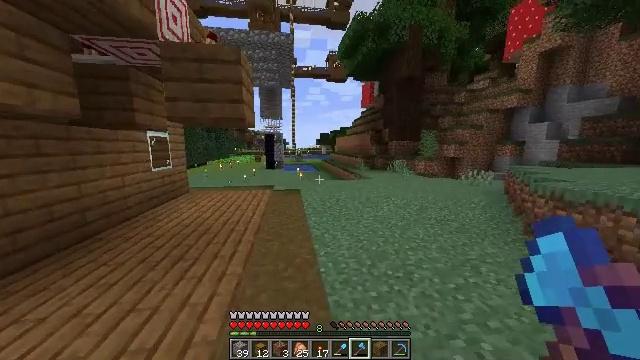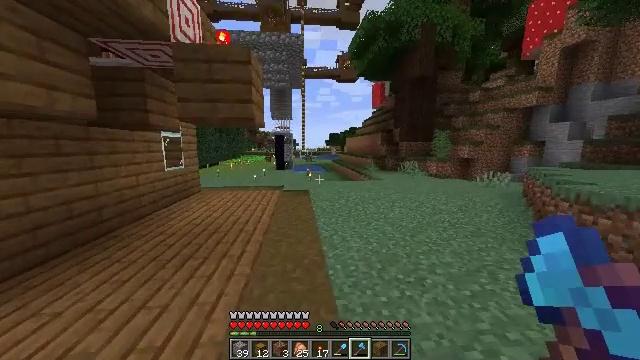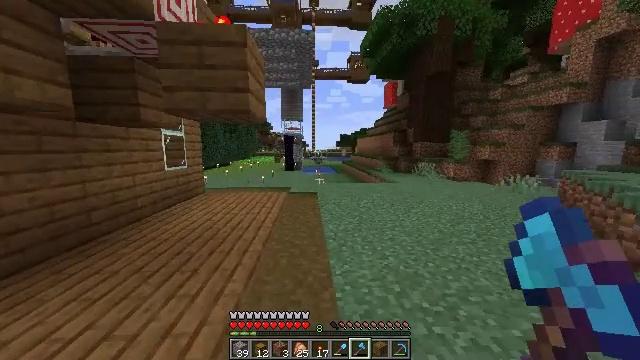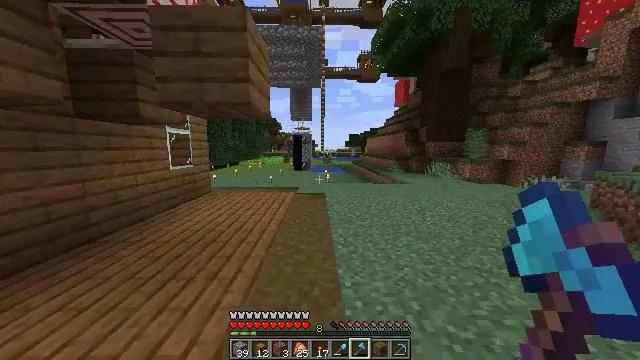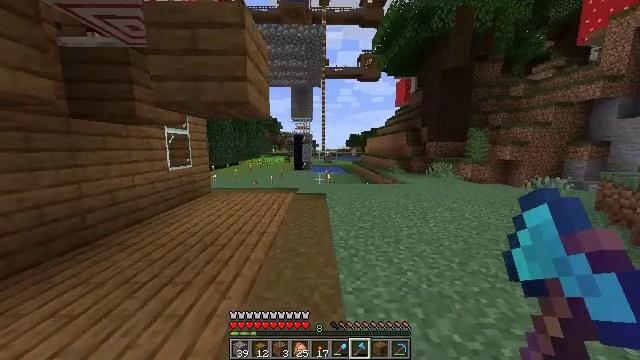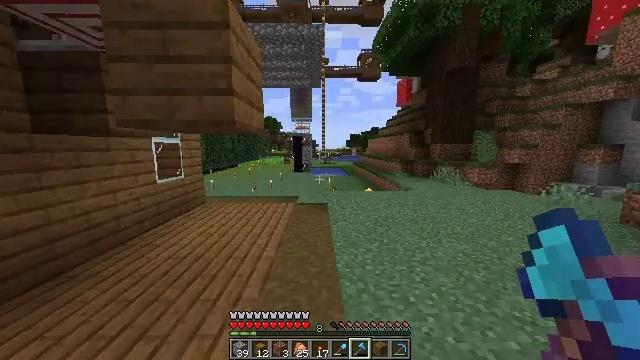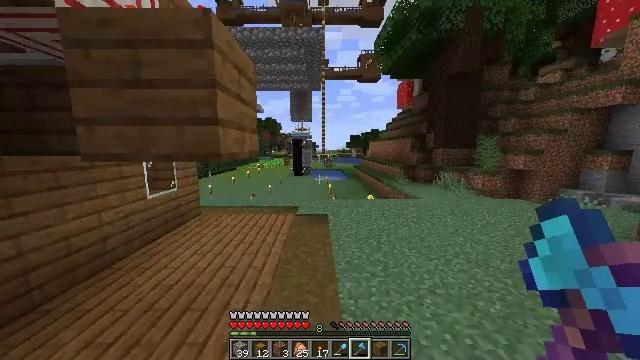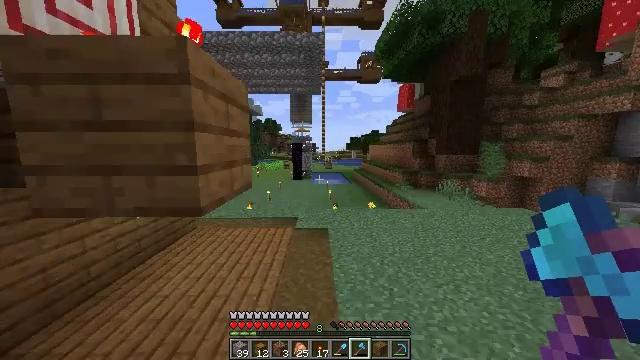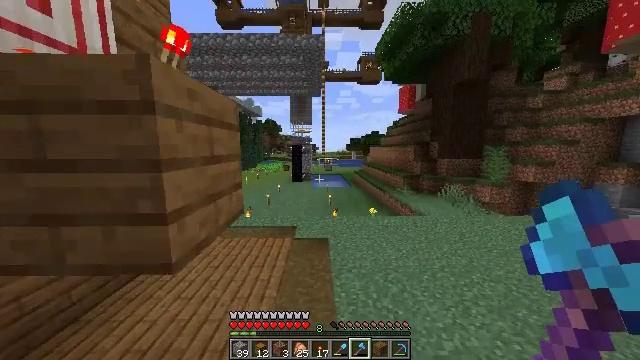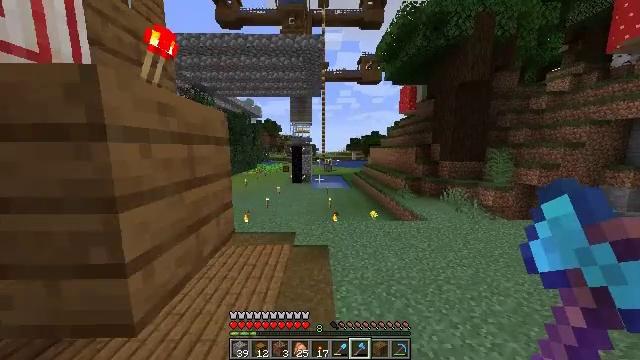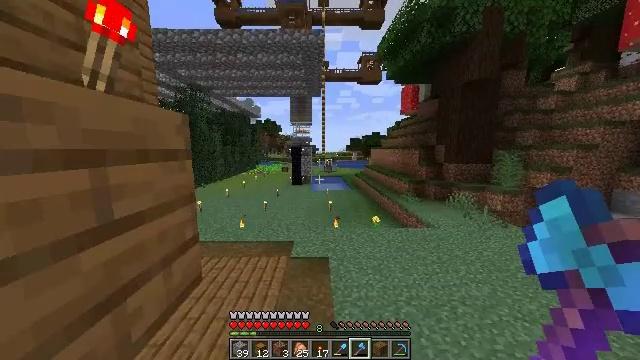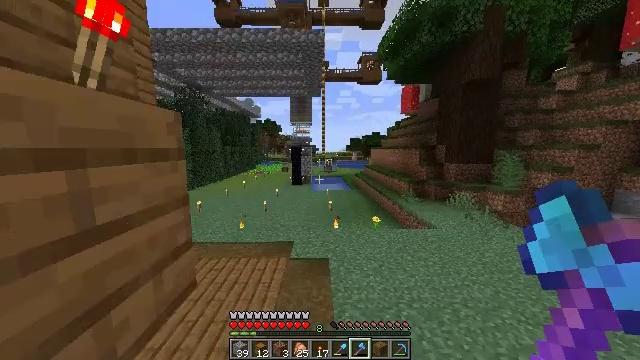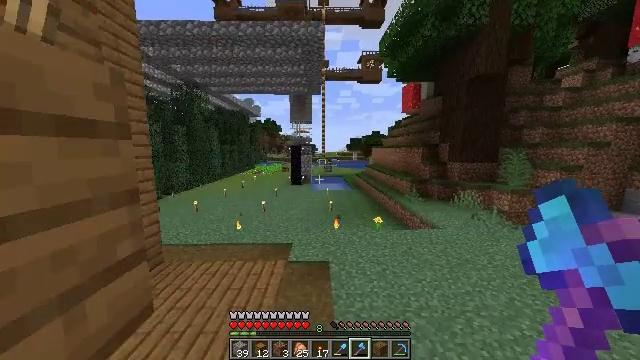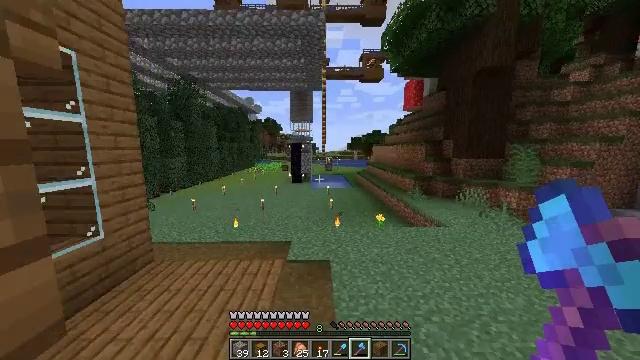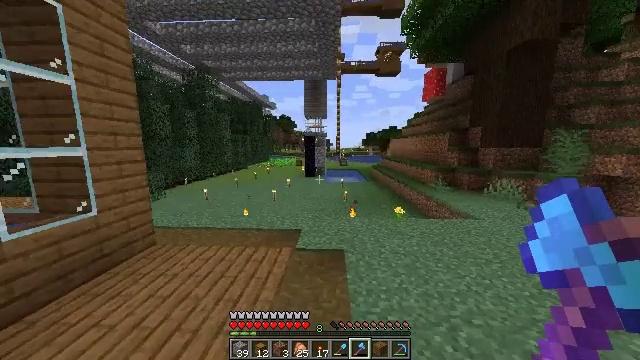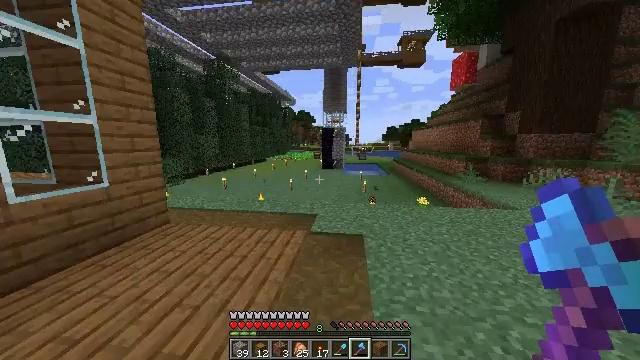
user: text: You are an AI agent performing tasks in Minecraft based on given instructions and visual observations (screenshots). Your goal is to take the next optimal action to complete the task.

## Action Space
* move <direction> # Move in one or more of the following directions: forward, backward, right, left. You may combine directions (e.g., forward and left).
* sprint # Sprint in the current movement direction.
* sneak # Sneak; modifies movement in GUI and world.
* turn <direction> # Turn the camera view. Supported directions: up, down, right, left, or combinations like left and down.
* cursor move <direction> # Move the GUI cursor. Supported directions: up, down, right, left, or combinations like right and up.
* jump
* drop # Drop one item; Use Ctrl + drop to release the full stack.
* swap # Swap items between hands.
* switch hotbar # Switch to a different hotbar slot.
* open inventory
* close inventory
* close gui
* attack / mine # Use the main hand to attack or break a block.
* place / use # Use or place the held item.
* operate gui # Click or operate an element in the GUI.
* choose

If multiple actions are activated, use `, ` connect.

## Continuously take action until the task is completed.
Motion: motion action
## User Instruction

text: Interact with a furnace to make glass.
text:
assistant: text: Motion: move forward, turn left
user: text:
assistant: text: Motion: move forward, turn left
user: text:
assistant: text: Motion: move forward, turn left
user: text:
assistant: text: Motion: move forward
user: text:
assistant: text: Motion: move forward, jump
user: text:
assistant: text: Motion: move forward, jump
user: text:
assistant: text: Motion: move forward, jump
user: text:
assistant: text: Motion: move forward, jump
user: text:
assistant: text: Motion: move forward, jump
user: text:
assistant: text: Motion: move forward, jump
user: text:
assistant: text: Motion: move forward, jump
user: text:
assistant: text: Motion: move forward, jump
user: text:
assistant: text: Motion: move forward, jump
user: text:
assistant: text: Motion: move forward, sprint, turn left, jump
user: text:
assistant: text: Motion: move forward, sprint, turn left and down, jump
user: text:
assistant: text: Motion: move forward, sprint, turn left and down, jump
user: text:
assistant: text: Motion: move forward, sprint, turn left, jump
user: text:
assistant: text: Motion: move forward, turn left, jump
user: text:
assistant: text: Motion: move forward, jump
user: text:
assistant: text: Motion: move forward, turn left, jump
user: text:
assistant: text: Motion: move forward, turn left, jump
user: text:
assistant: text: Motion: move forward, turn left, jump
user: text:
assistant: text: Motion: move forward, jump
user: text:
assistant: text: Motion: move forward, jump
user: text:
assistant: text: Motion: move forward, jump
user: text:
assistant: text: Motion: move forward, jump
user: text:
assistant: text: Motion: move forward, jump
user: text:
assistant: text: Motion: move forward, turn right, jump
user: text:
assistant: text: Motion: move forward, sprint, turn right, jump
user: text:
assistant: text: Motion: move forward, sprint, turn right, jump